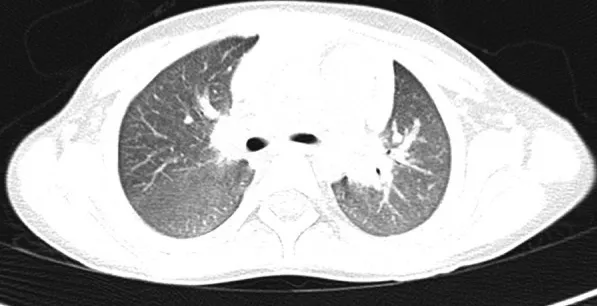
Computed tomography scan of chest and abdomen show hepatosplenomegaly and diffuse ground glass haze in both lung fields.
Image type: radiology (ct)